Field crop: maize
Growth stage: 2
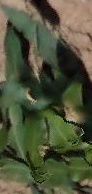
Species: maize